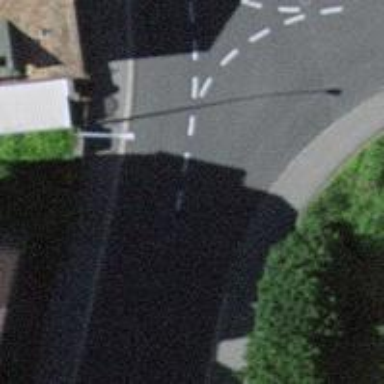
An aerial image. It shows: Kerb serving as barrier.